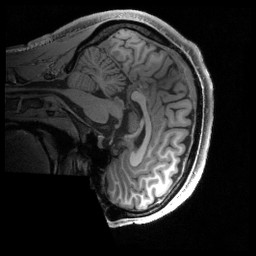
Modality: T1w
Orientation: sagittal
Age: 27
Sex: male
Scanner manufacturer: siemens
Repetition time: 2.4 s
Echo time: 0.00231 s